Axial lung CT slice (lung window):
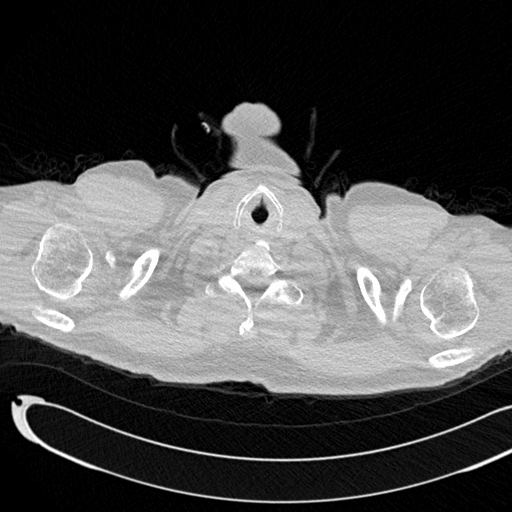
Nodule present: no